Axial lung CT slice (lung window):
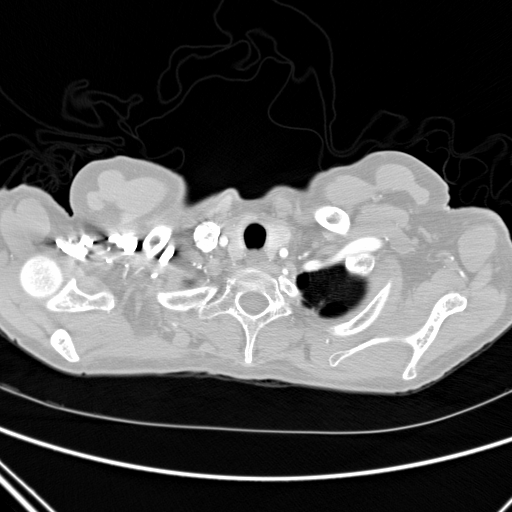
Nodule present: no